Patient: sex M, age 73
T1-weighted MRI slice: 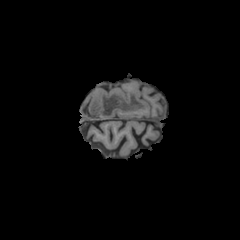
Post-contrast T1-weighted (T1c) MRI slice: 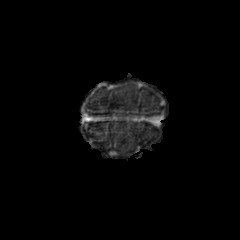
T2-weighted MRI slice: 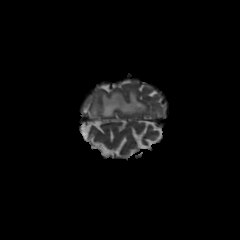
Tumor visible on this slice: yes
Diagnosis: Glioblastoma, IDH-wildtype
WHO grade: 4